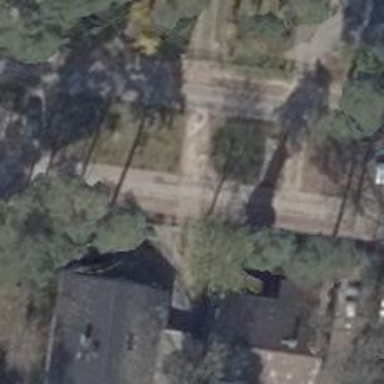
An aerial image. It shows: Driveway.